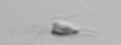
Label: Calciopappus